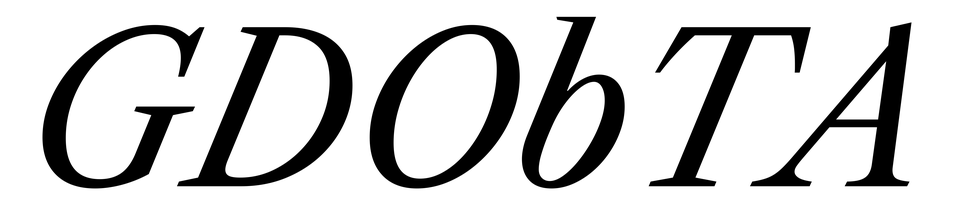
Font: LibreCaslonText-Italic_Italic